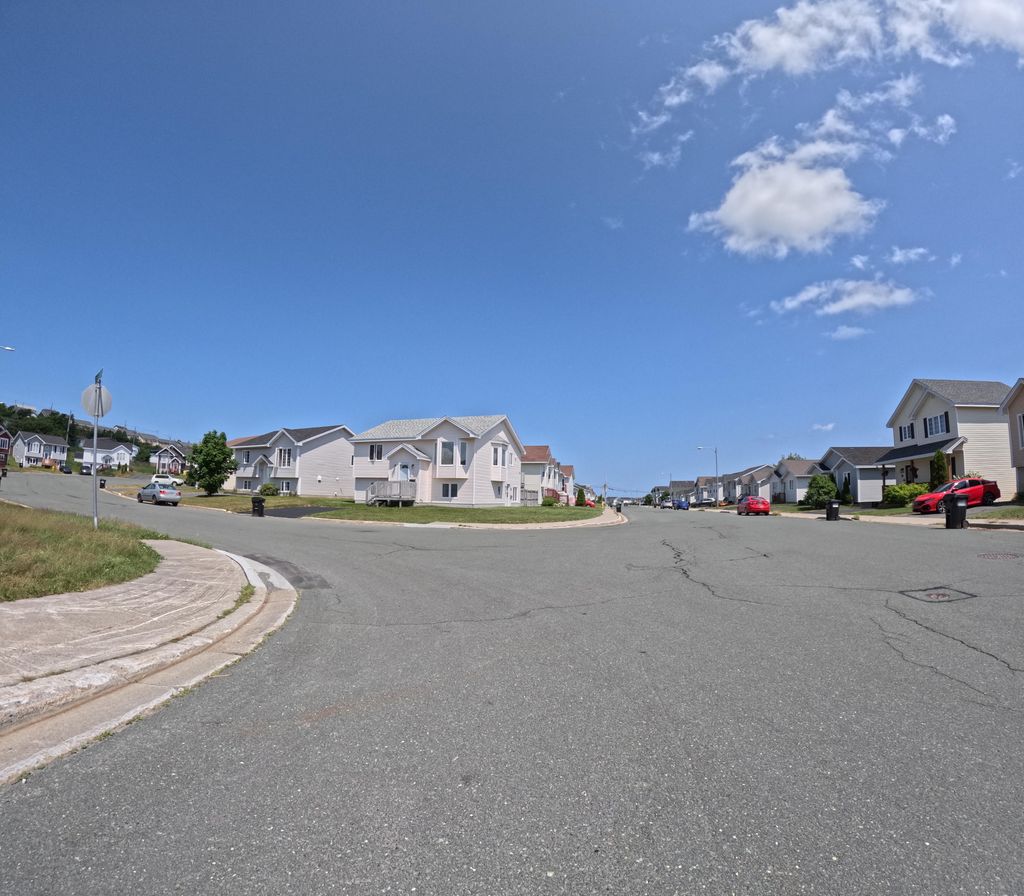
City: st_johns